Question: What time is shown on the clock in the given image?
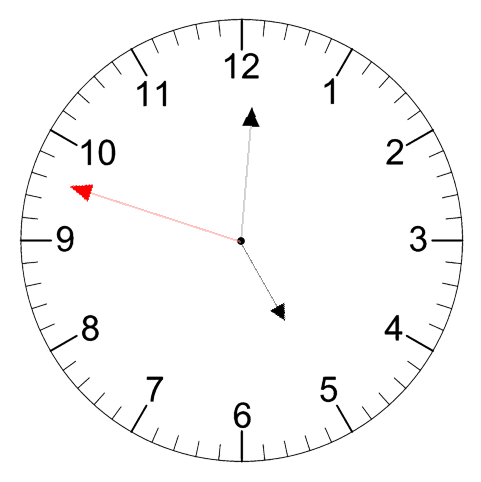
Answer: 05:00:48